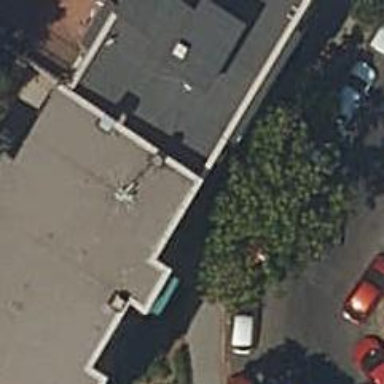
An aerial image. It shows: Restaurant.